Question: I'm writing a SystemVerilog testbench to test a 4 input XOR function.
I've checked to make sure there are no errors, but somehow the testbench is not reading the test vector file correctly.
Can anyone please tell me what I did wrong?
'''
module testbench_xor();
logic clk, reset;
logic [3:0] a, yexpected;
logic y;
logic [31:0] vectornum, errors; // bookkeeping variables
logic [4:0] testvectors[0:10000]; // array of testvectors
// instantiate device under test
xor_4 dut({a[3:0]}, y);
// generate clock
always
begin
clk = 1; #5; clk = 0; #5;
end
// load vectors at start of test and
// pulse reset
initial
begin
$readmemb("test3.tv", testvectors);
vectornum = 0; errors = 0;
reset = 1; #27; reset = 0;
end
// apply test vectors at rising edge of clock
always @(posedge clk)
begin
#1; {a[3:0], yexpected} = testvectors[vectornum];
end
// check results
always @(negedge clk)
if (~reset) begin
if (y !== yexpected) begin
$display("Error: inputs = %b", a[3:0]);
$display(" outputs = %b (%b expected)",y,yexpected);
errors = errors + 1;
end
vectornum = vectornum + 1;
if (testvectors[vectornum] === 5'bx) begin
$display("%d tests completed with %d errors", vectornum, errors);
$finish;
end
end
endmodule
'''
test3.tv
'''
0000_0
0001_1
0010_1
0011_0
0100_1
0101_0
0110_0
0111_1
1000_1
1001_0
1010_0
1011_1
1100_0
1101_1
1110_1
1111_0
'''
ModelSim transcript
'''
# Compile of xor.sv was successful.
# Compile of testbench_xor.sv was successful.
# 2 compiles, 0 failed with no errors.
vsim -gui work1.testbench_xor
# vsim
# Start time: 02:22:26 on Nov 22,2019
# Loading sv_std.std
# Loading work1.testbench_xor
# Loading work1.xor_4
add wave -position end sim:/testbench_xor/clk
add wave -position end sim:/testbench_xor/reset
add wave -position end sim:/testbench_xor/a
add wave -position end sim:/testbench_xor/yexpected
add wave -position end sim:/testbench_xor/y
add wave -position end sim:/testbench_xor/vectornum
add wave -position end sim:/testbench_xor/errors
add wave -position end sim:/testbench_xor/testvectors
run -all
# Error: inputs = 0000
# outputs = 0 (0011 expected)
# Error: inputs = 0000
# outputs = 0 (0101 expected)
# Error: inputs = 0000
# outputs = 0 (0110 expected)
# Error: inputs = 0000
# outputs = 0 (1001 expected)
# Error: inputs = 0000
# outputs = 0 (1010 expected)
# Error: inputs = 0000
# outputs = 0 (1100 expected)
# Error: inputs = 0000
# outputs = 0 (1111 expected)
# Error: inputs = 0001
# outputs = 1 (0010 expected)
# Error: inputs = 0001
# outputs = 1 (0100 expected)
# Error: inputs = 0001
# outputs = 1 (0111 expected)
# Error: inputs = 0001
# outputs = 1 (1000 expected)
# Error: inputs = 0001
# outputs = 1 (1011 expected)
# Error: inputs = 0001
# outputs = 1 (1101 expected)
# Error: inputs = 0001
# outputs = 1 (1110 expected)
# 16 tests completed with 14 errors
# ** Note: $finish : C:/Modeltech_pe_edu_10.4a/examples/testbench_xor.sv(39)
# Time: 185 ns Iteration: 1 Instance: /testbench_xor
# 1
# Break in Module testbench_xor at C:/Modeltech_pe_edu_10.4a/examples/testbench_xor.sv line 39
'''
Screenshot

I've found one other similar question asked online, and I've cross-checked my code with said question/answer. But, I still can't seem to figure out what I'm doing wrong.
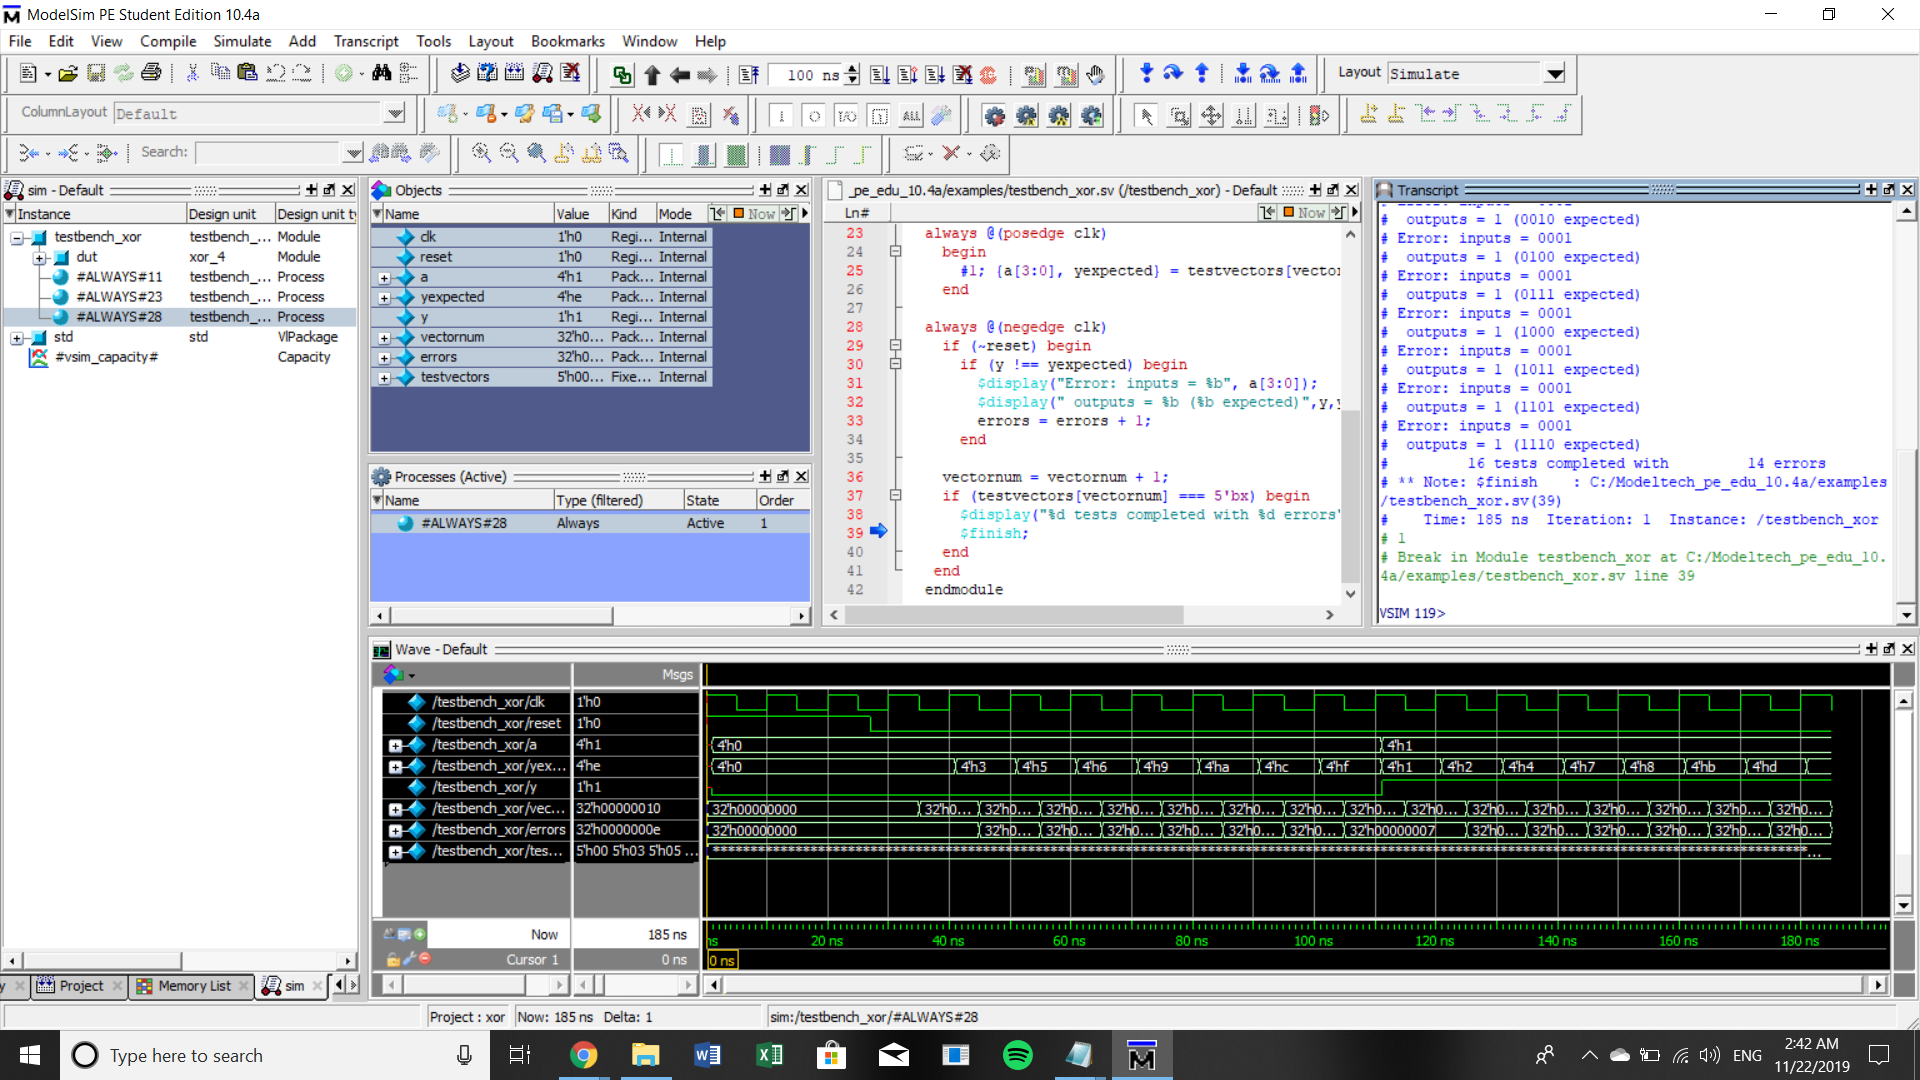
Answer: You declared 'yexpected' to be 4 bits wide (as your waves show, '4'he'), but you want it to be 1-bit wide.
Change:
'''
logic [3:0] a, yexpected;
'''
To:
'''
logic [3:0] a;
logic yexpected;
'''
Loading 'testvectors' is working properly, but reading from it was not.